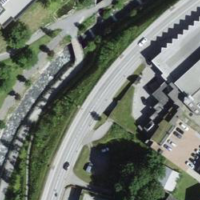
EUNIS habitat code: 54
Species observed at this site:
Caltha palustris